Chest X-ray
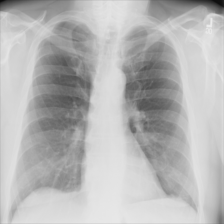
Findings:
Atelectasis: negative
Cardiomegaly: negative
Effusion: negative
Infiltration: negative
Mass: negative
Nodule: negative
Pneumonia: negative
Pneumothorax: negative
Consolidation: negative
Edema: negative
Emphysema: negative
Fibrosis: negative
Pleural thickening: negative
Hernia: negative